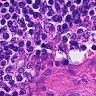
Metastatic tissue present: no